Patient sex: M
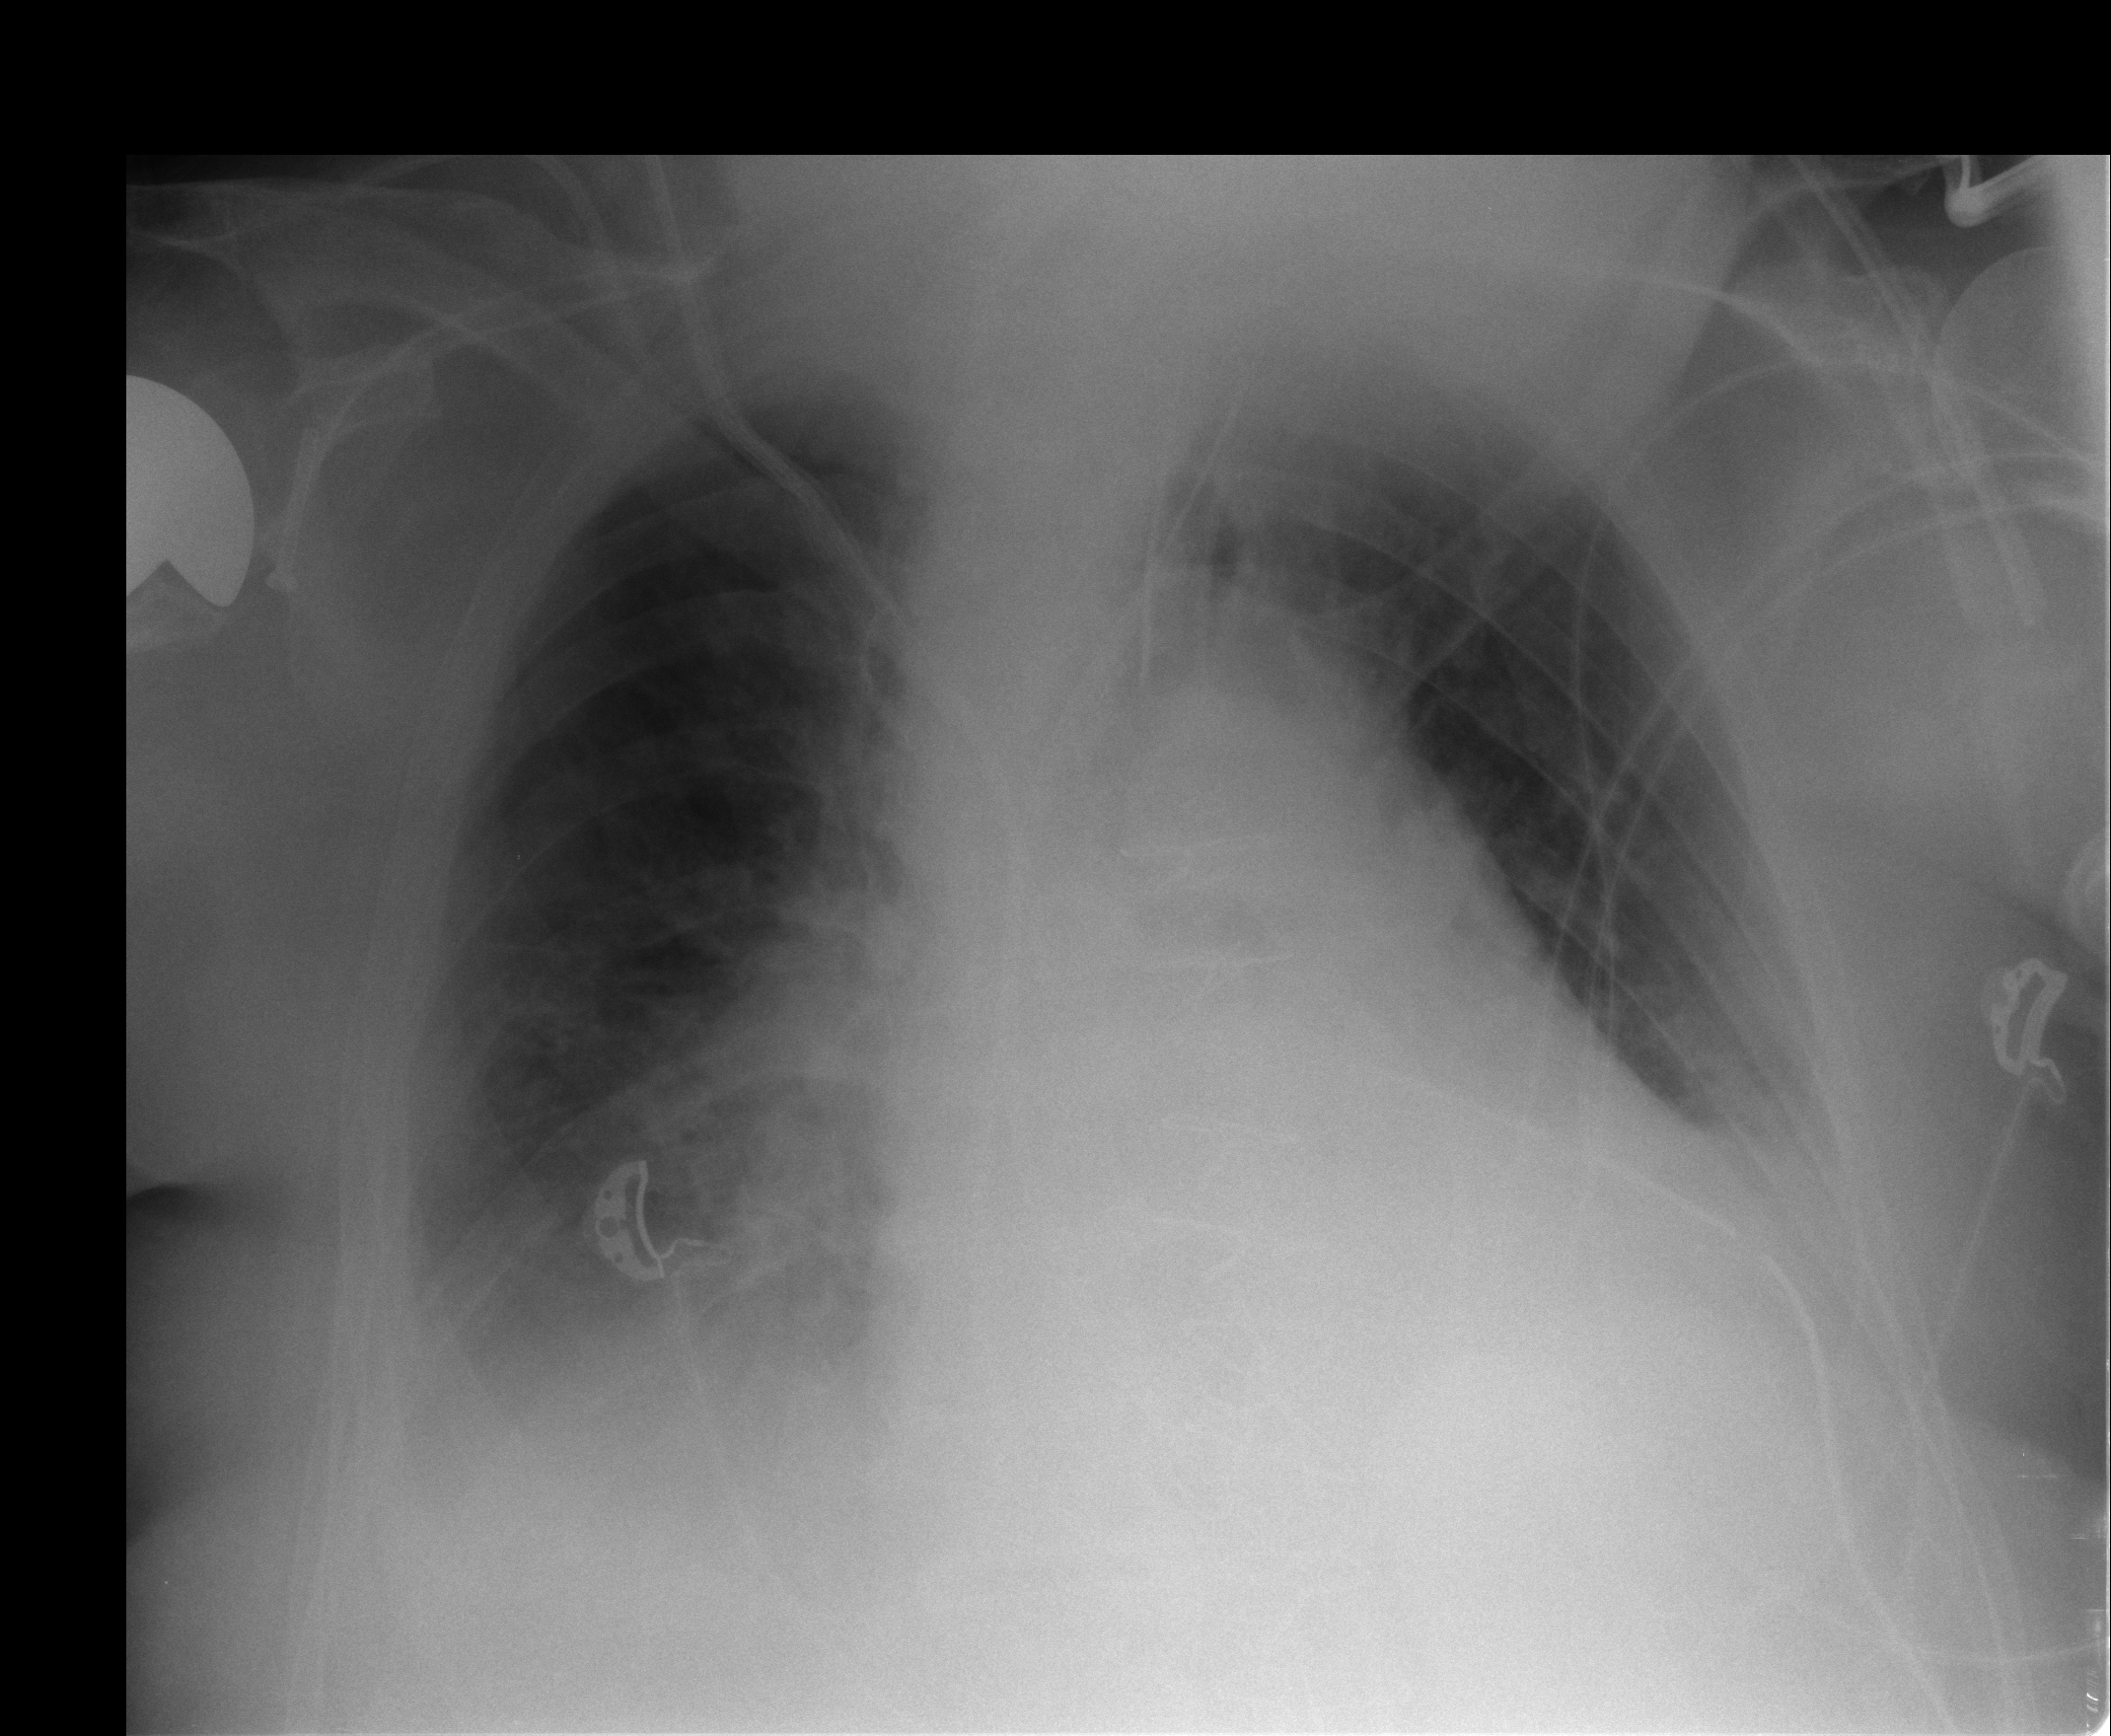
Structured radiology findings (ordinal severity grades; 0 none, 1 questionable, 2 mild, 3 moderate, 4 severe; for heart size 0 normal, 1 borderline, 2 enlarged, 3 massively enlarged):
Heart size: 2
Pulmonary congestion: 2
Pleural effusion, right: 2
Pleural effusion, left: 2
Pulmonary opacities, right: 2
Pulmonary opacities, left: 0
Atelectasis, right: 2
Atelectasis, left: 2